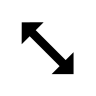
Cursor type: resize_se
OS/theme: linux-apple-cursor
Variant: black